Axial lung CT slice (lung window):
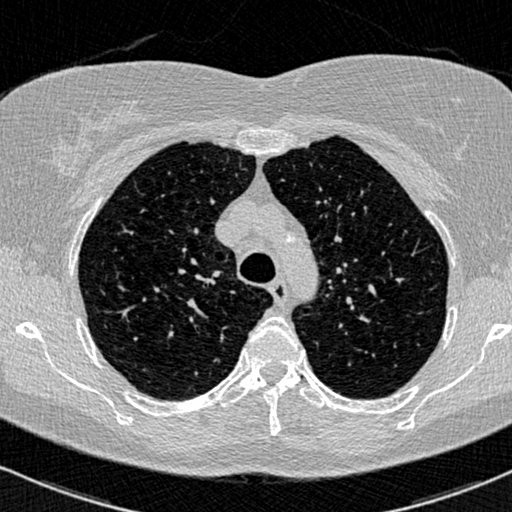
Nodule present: no